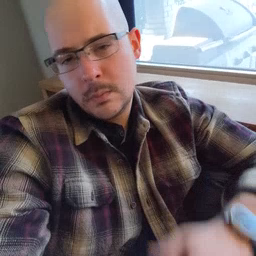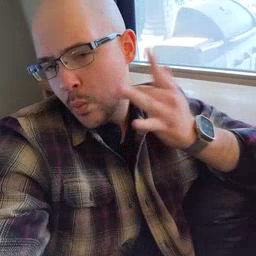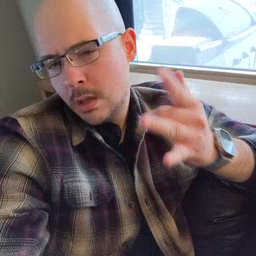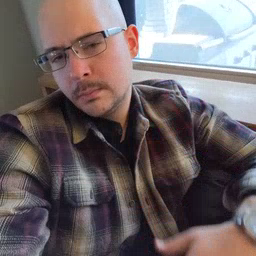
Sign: why